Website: bh-photo
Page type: customer-info-address
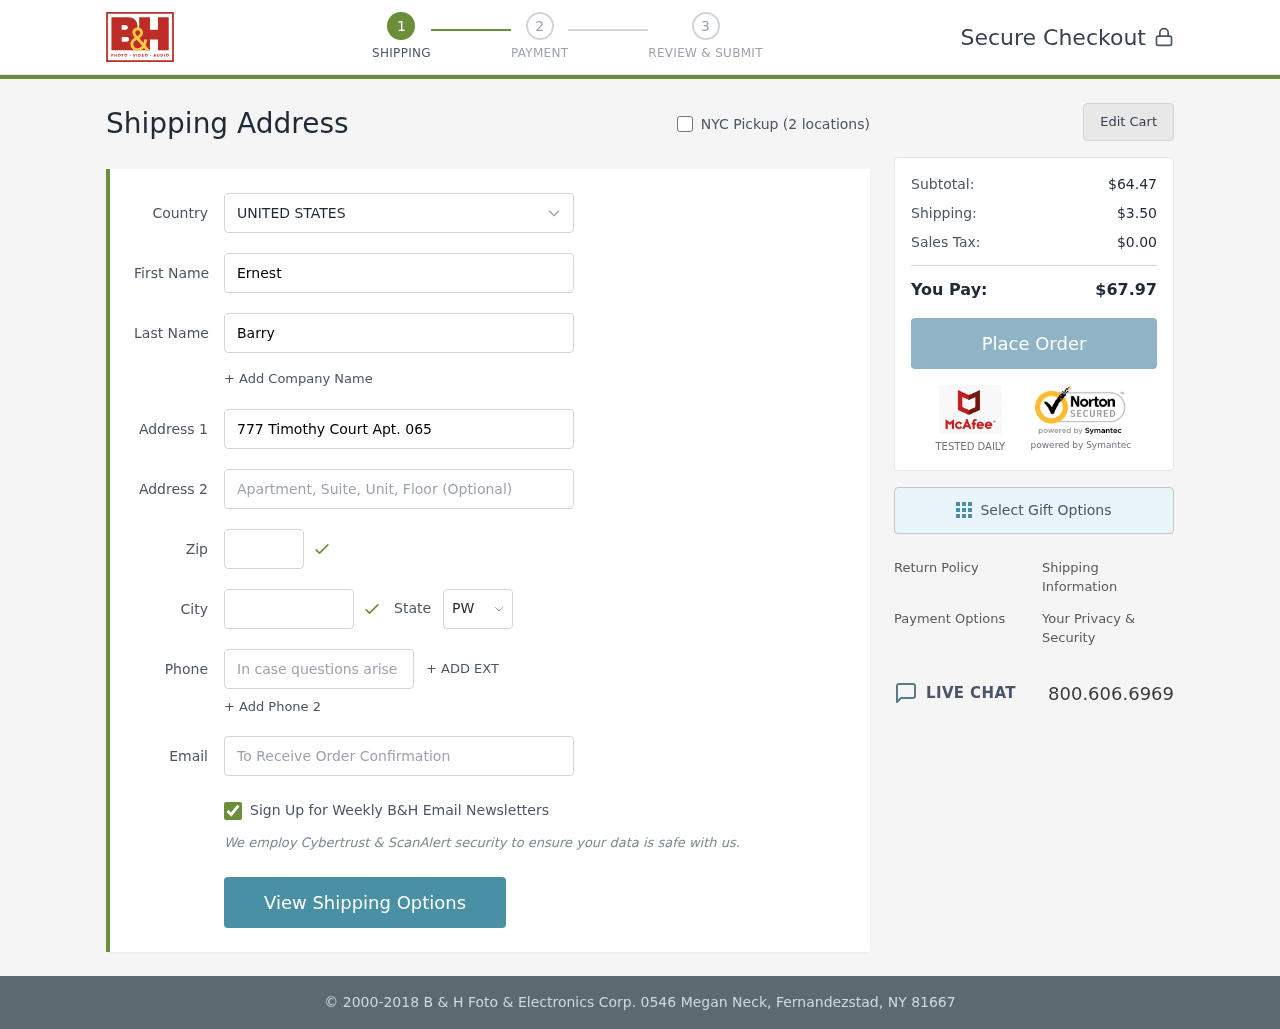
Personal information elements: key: PII_CITY
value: South Johnshire
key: PII_COUNTRY
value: United States
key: PII_EMAIL
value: ernest.barry@hotmail.com
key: PII_FIRSTNAME
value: Ernest
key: PII_LASTNAME
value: Barry
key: PII_PHONE
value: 5897578387
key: PII_POSTCODE
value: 49438
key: PII_STATE_ABBR
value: PW
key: PII_STREET
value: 777 Timothy Court Apt. 065
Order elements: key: ORDER_SUBTOTAL
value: $64.47
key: ORDER_SHIPPING_COST
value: $3.50
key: ORDER_TAX
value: $0.00
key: ORDER_TOTAL
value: $67.97